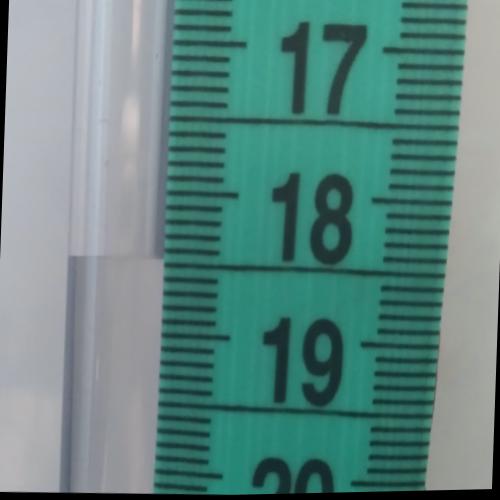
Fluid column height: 18.5 cm